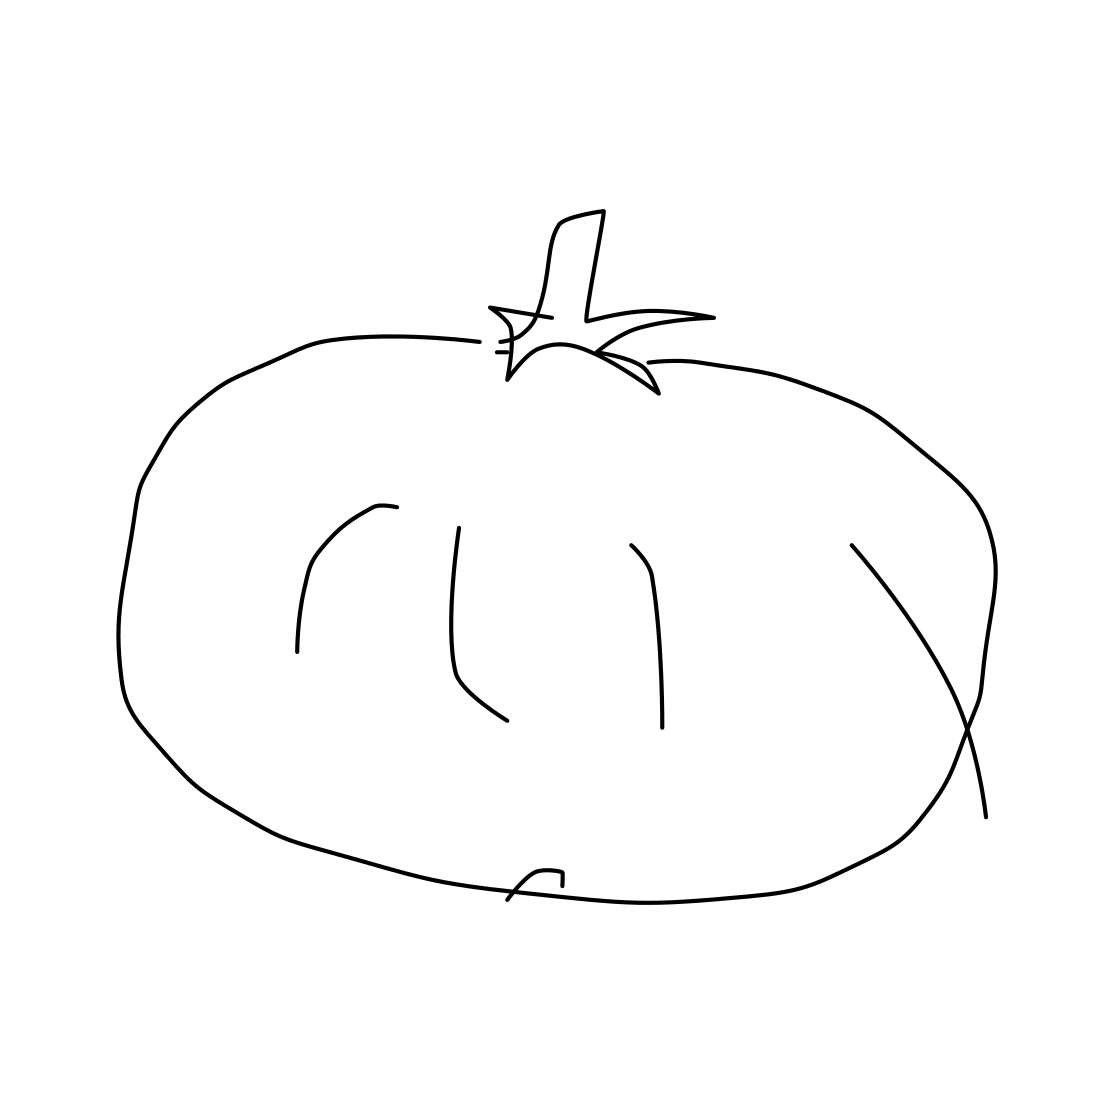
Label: tomato